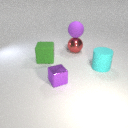
large red metal sphere behind large cyan rubber cylinder